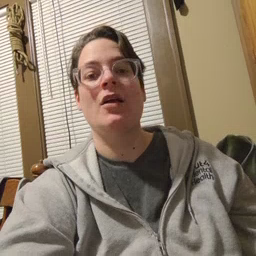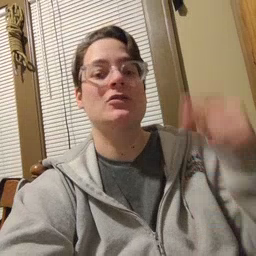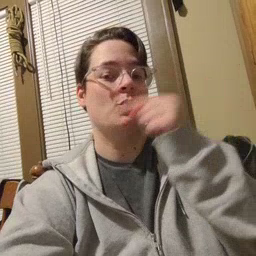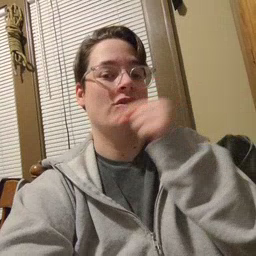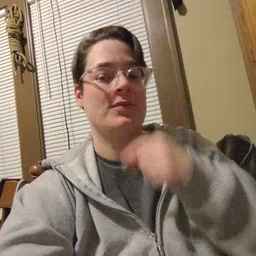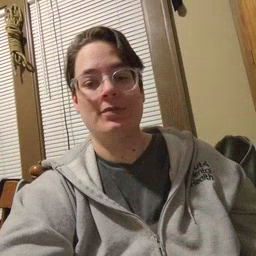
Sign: toothbrush